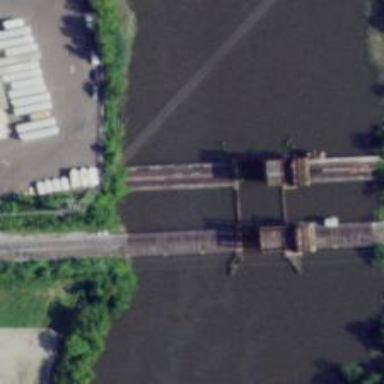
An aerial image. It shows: Disused railway bridge.